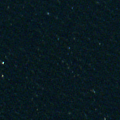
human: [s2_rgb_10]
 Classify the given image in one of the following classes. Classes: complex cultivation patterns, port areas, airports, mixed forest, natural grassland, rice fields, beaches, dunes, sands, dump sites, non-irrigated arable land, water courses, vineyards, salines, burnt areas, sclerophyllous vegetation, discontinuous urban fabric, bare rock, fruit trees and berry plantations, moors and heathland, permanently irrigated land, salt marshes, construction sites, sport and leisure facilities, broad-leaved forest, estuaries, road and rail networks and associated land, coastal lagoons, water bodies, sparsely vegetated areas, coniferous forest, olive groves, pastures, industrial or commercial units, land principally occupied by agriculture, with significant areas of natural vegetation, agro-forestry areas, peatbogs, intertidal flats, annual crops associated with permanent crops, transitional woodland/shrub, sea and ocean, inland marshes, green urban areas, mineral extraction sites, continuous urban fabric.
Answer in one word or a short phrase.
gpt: sea and ocean